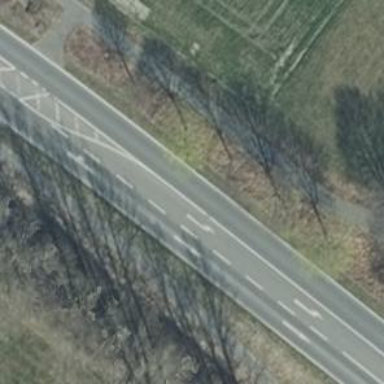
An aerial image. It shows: Secondary road.